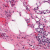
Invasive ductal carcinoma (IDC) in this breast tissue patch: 0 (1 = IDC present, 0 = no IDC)